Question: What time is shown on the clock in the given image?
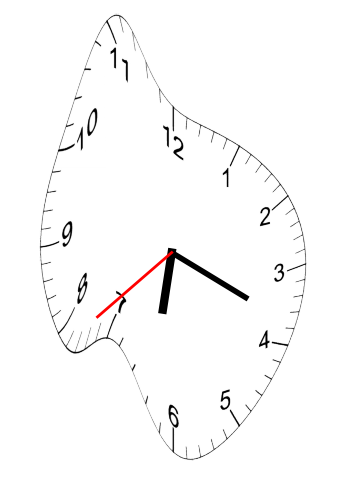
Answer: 06:18:38